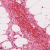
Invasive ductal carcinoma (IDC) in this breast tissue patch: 0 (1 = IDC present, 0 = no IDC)